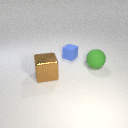
large brown metal cube in front of large green rubber sphere